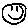
Label: smiley face